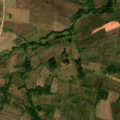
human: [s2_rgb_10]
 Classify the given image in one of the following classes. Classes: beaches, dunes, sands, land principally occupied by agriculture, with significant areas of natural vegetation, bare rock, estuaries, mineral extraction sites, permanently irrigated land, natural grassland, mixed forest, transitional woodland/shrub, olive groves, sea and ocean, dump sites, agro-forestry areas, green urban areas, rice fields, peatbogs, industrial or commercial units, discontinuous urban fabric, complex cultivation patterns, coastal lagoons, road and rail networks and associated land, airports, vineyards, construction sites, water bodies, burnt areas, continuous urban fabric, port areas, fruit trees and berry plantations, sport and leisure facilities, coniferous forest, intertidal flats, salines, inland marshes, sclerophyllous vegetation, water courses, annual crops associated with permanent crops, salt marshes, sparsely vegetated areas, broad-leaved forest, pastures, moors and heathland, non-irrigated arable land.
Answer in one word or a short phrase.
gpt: non-irrigated arable land, complex cultivation patterns, land principally occupied by agriculture, with significant areas of natural vegetation